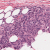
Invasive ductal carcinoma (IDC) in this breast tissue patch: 1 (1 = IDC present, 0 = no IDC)